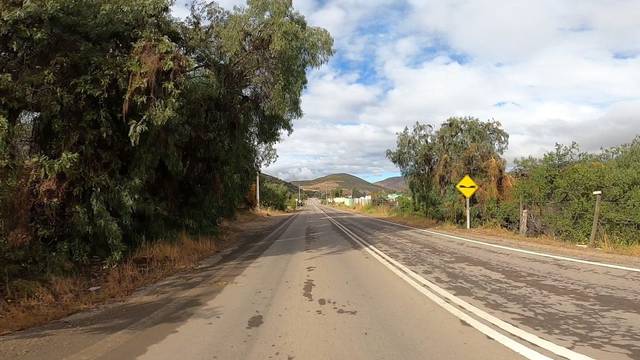
Region: Chile
Coordinates: -31.588, -71.118